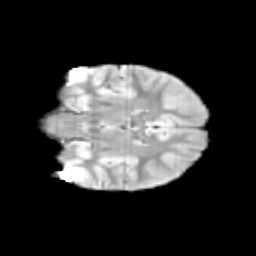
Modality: T2w
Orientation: coronal
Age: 9
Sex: female
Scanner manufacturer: siemens
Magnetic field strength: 3 T
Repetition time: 3.8 s
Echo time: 0.07 s